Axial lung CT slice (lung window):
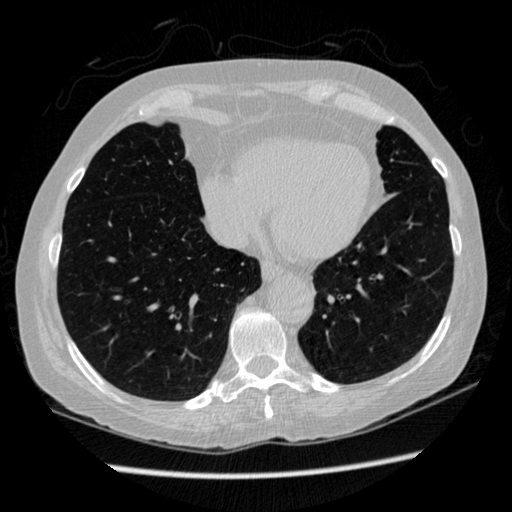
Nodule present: no